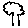
Label: tree